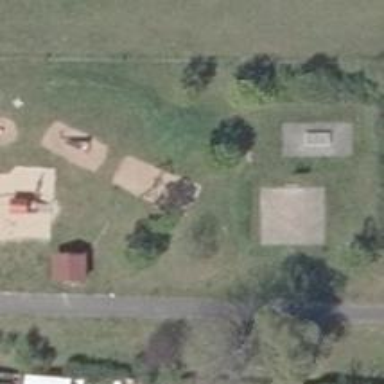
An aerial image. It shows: Playground with swings.